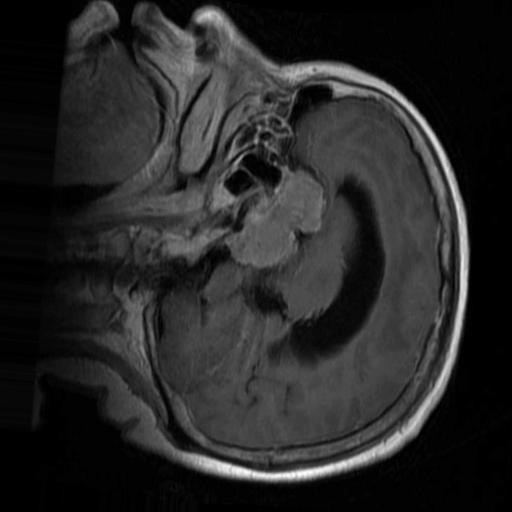
Label: brain_menin